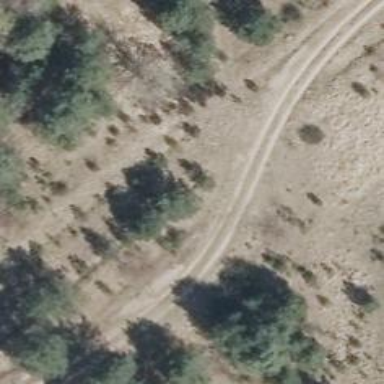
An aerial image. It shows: Gravel track with track type of grade3.